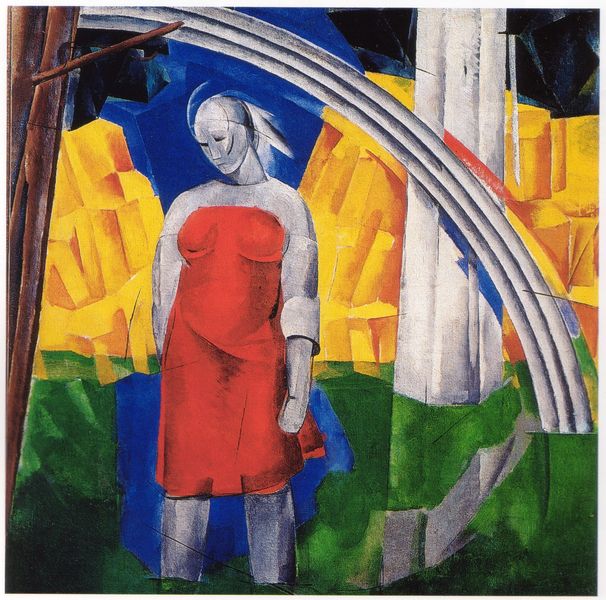
Titel: Regenbogen
Standort: Sankt Petersburg
Institution: Staatliches Russisches Museum
Schlagwörter: baum, blau, blätter, dunkel, felsen, himmel, körper, schatten, wasser, weiß, gelb, grün, landschaft, see, braun, busen, frau, grau, haar, hell, kleid, nase, orange, schwarz, säule, gras, rot, tuch, wiese, expressionismus, malerei, arme, augen, blass, gesicht, hals, ast, erde, gold, haare, schultern, wald, beine, bogen, hart, russland, abstrakt, berge, fläche, flächen, modern, formen, schattierungen, linien, bauch, dreiviertelprofil, abstrahiert, maschine, eckig, linie, dreiviertel, kurz, ecken, bran, binde, kanten, geometrie, schroff, grundfarben, regenbogen, mechanik, marc, gebrochen, tüte, röhren, suprematismus, sowjetunion, trägerlos